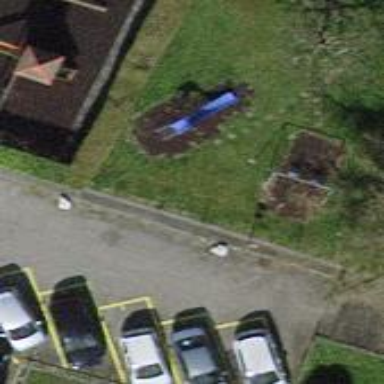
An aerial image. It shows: Playground area for leisure activities on the land.